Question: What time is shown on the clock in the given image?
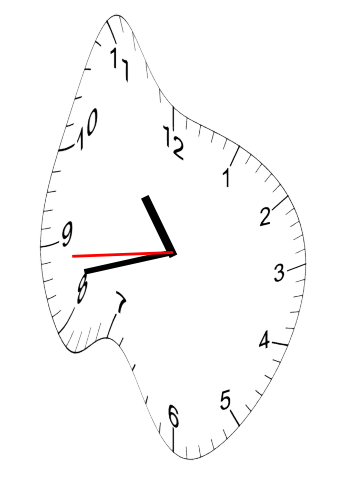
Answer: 10:42:44